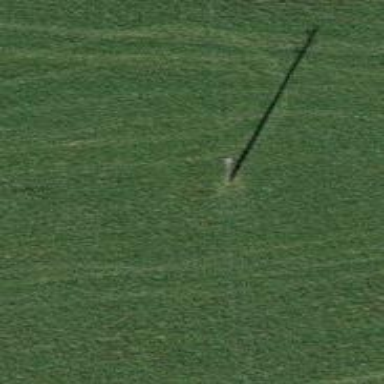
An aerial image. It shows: Minor power line.